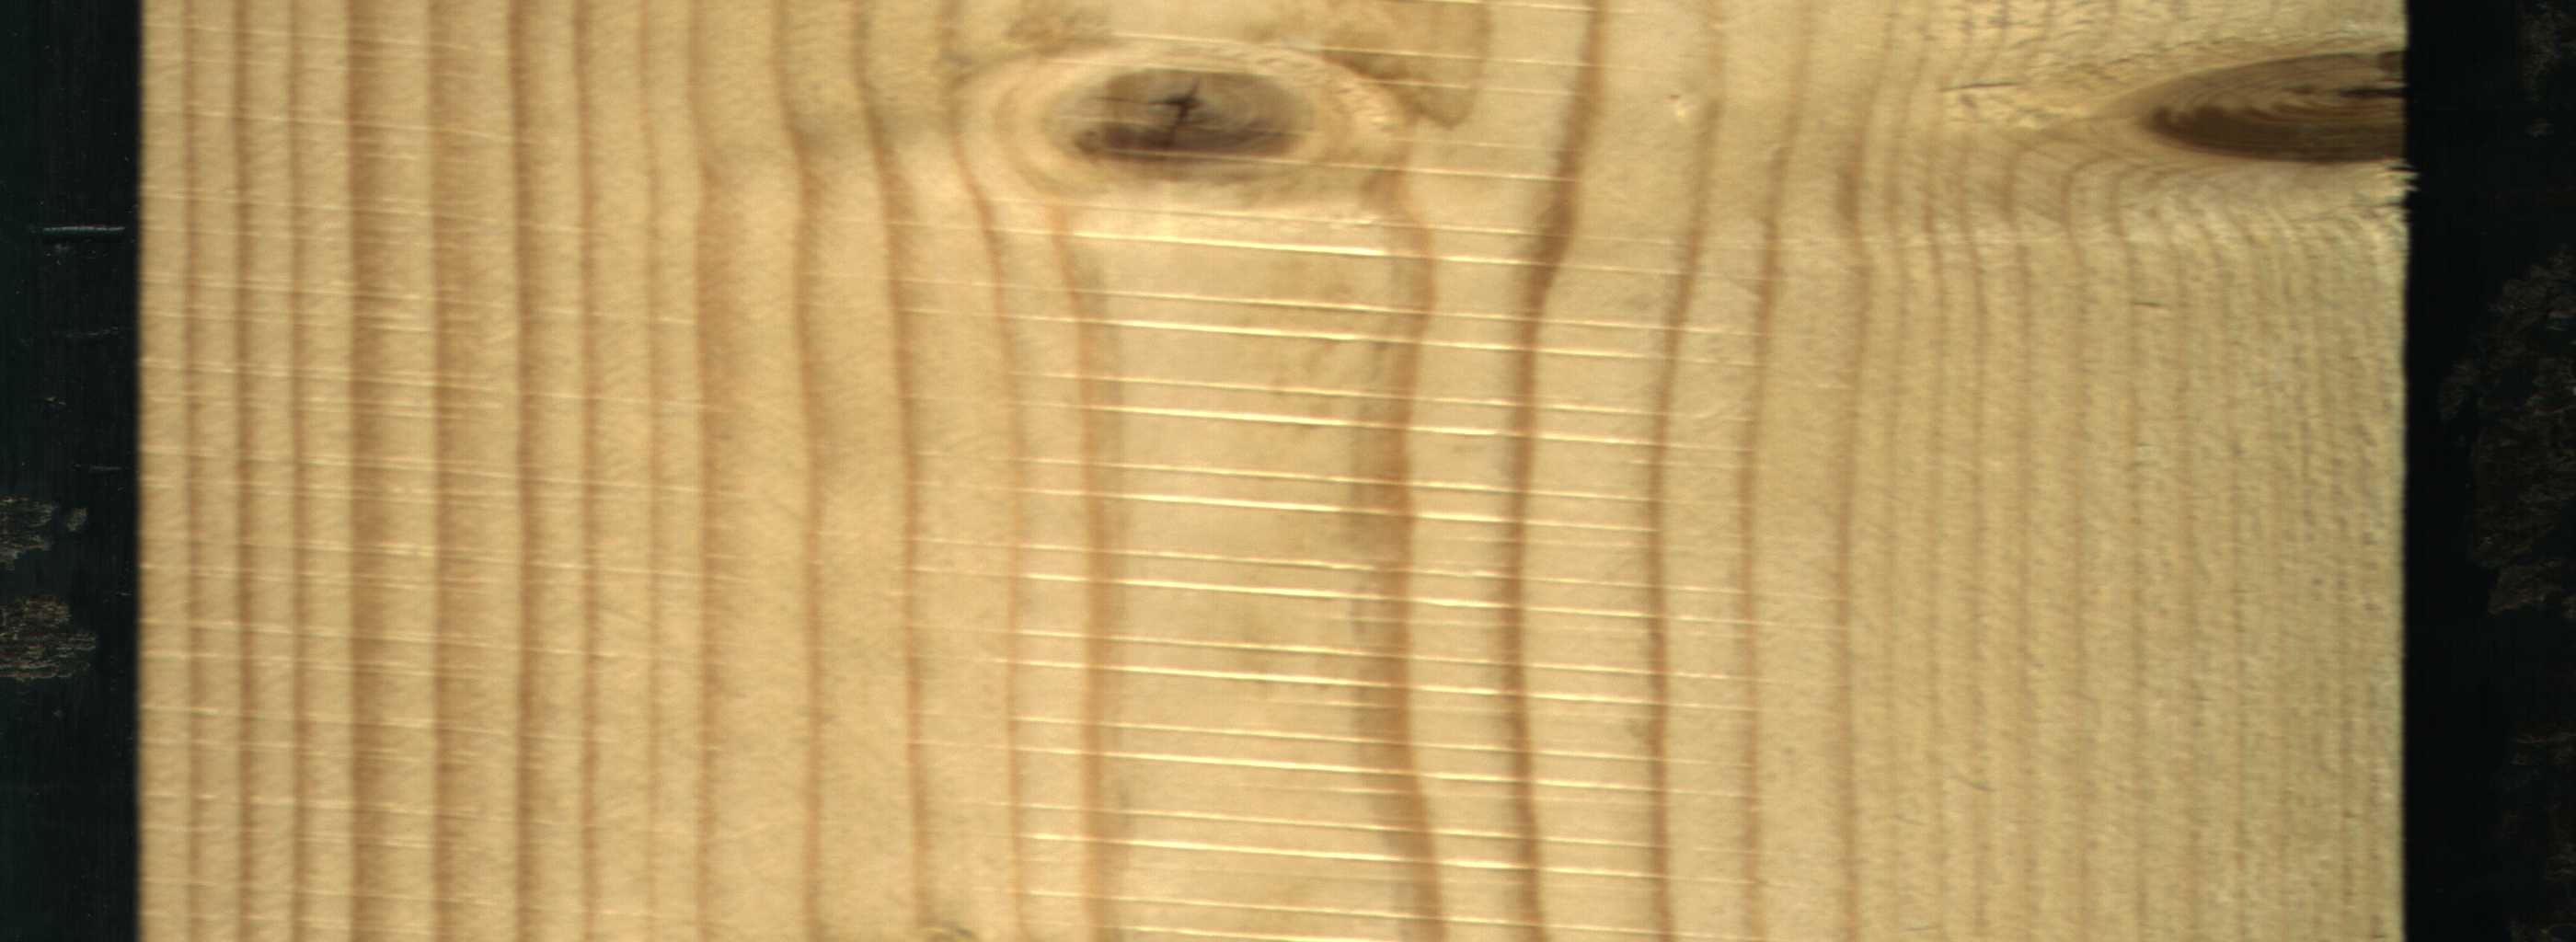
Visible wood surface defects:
knot_with_crack
Live_Knot